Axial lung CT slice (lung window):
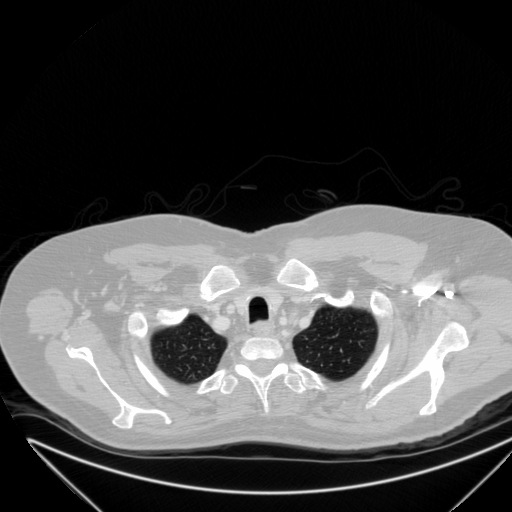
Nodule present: no